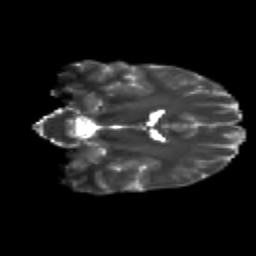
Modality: T2w
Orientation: coronal
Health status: healthy
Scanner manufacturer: siemens
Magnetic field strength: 3 T
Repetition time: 12 s
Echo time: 0.092 s